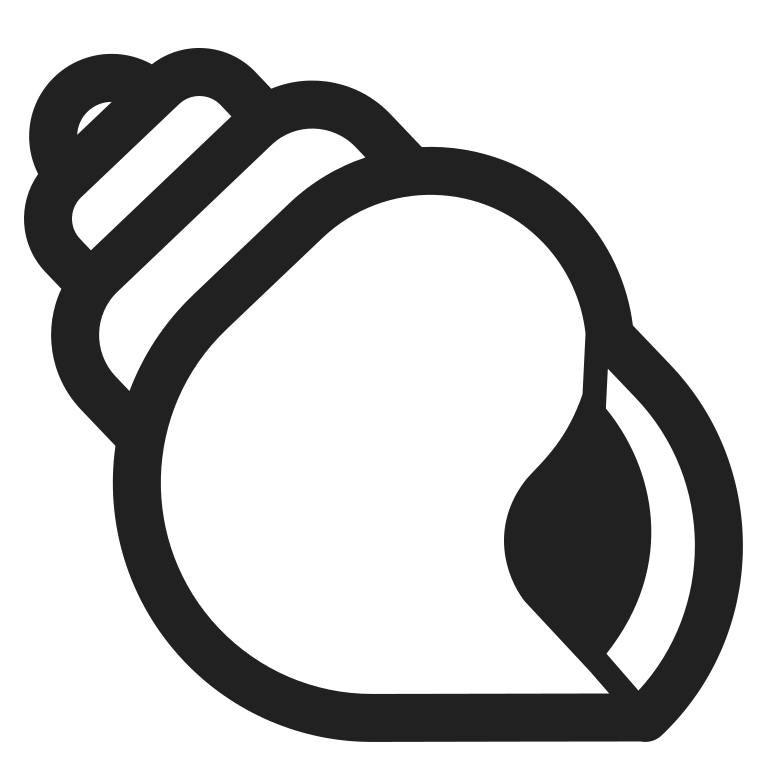
spiral shell high contrast